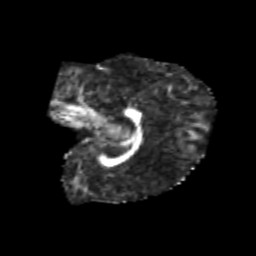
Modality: FA
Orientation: sagittal
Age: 8
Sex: female
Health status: healthy